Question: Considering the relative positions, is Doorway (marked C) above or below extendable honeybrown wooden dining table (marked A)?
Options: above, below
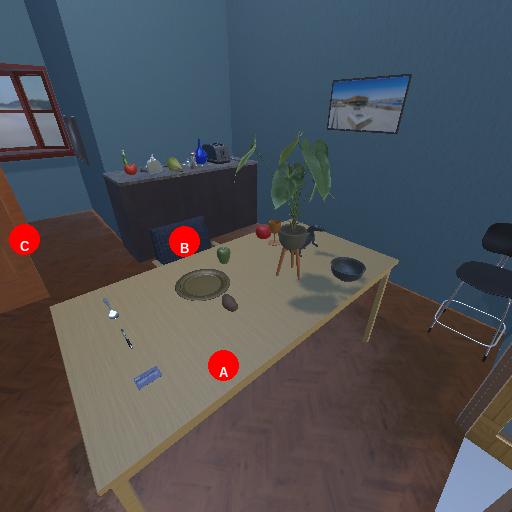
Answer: above